Current action and preconditions to check: path_clear

Your task: For each precondition in the list above, predict whether it will hold at this action.

Consider the current scene as observed from the mobile robot's camera, and analyze the predicted future states of all dynamic agents (e.g., people, animals, vehicles, or any moving entities) within the NEXT SECOND.

IMPORTANT: Only answer "very likely" if you are absolutely certain—based on strong, clear evidence—that a dynamic agent will violate the precondition in the predicted future state. Do NOT answer "very likely" for unlikely, ambiguous, or low-probability risks.

Ask yourself for each precondition: Is there a high probability, with clear and convincing evidence, that the predicted future states of any dynamic agent will interfere with the predicted future state of the currently executing action within the NEXT SECOND, causing that precondition to fail?

Assess the risk level based on these predictions. Use "likely" or "very likely" if motions create a clear risk of interference.

Use "neutral" or "improbable" if agents are nearby but their predicted paths are clearly diverging or non-conflicting.

Failure Risk Categories: "very improbable", "improbable", "neutral", "likely", "very likely"

Answer Format: Output ONLY the probability_of_failure value from these categories: "very improbable", "improbable", "neutral", "likely", "very likely"

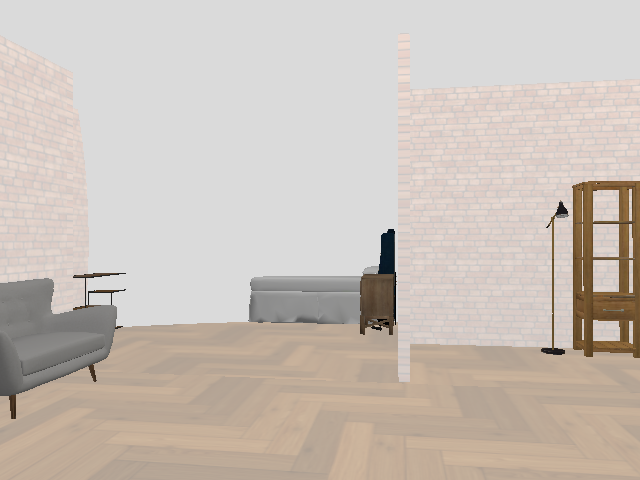

Answer: very improbable